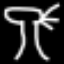
Label: palm tree